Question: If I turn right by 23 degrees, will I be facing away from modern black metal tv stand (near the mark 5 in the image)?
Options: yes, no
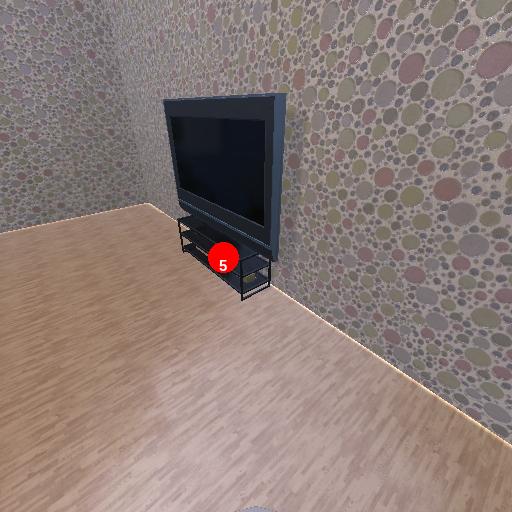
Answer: yes